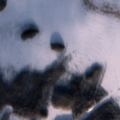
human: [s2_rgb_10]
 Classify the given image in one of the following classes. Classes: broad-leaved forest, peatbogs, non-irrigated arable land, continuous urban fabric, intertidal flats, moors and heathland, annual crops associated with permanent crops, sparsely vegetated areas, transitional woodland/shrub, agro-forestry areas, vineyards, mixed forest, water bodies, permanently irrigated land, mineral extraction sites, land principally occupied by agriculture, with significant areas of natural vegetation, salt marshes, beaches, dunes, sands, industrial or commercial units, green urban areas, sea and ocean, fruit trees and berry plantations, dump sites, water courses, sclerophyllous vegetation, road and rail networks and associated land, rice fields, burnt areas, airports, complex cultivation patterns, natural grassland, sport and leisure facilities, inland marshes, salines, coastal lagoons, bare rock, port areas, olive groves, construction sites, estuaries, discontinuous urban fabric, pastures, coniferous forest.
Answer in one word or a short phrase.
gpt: coniferous forest, transitional woodland/shrub, peatbogs, water courses